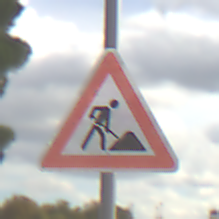
Verkehrszeichen: Arbeitsstelle
Umgebung: Outdoor, Suburban
Tageszeit: MorningAfternoon
Wetter: PartlyCloudy
Licht: Natural
Jahreszeit: NotSpecified
Kontrast: HighContrast